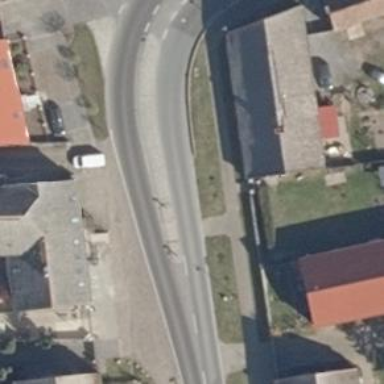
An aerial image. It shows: Traffic calming island.